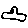
Label: car